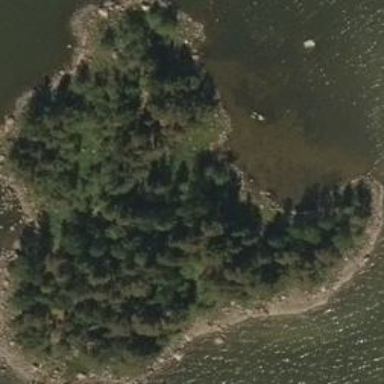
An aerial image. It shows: Islet located along the natural coastline.